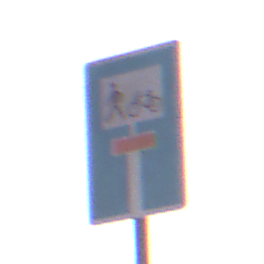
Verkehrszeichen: SackgasseRadverkehrFussgaengerDurchlaessig
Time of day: Dawn
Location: Outdoor (RoadRail)
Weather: Clear
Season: NotSpecified
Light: Natural